Interaction volume radius: 10 \u00c5
Interaction volume height: 10 \u00c5
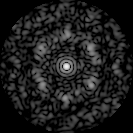
Disorder parameter: 0.6598